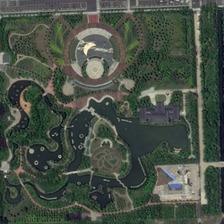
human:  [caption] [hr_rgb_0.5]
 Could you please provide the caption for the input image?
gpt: an irregular pond with many green trees are in a square park .

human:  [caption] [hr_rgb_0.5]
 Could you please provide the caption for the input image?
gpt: it is a gray, dark gray and brown square, blue-green lake, gray road and green trees and grassland .

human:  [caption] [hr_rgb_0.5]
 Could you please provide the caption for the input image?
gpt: this is a square, road, a lake, trees and grassland .

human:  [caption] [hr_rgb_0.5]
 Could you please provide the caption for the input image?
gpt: an irregular pond with many green trees are in a square park .

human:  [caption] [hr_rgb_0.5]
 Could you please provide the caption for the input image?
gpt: this is a square, road, a lake, trees and grassland .